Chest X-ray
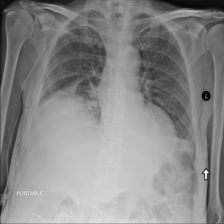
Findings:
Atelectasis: positive
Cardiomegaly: negative
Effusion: negative
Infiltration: negative
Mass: negative
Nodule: negative
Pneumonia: negative
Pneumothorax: negative
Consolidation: positive
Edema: negative
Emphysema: negative
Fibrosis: negative
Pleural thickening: negative
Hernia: negative